Question: My app has a UITableView containing variable-height cells with transparent backgrounds. When building against the iOS 7 SDK there's a problem with the row deletion animation:

Note the flickering of some cells, e.g. rows 15, 17, 21 and 23. This behavior was not observed on iOS <= 6.
If I do any of these things the problem goes away (none of which I'm yet prepared to do):
- - -
Nothing else I've tried helps. Is there some secret sauce required on iOS 7 to get smooth row deletion animations?
Here's the smallest test case I can distill the problem to [C#/Xamarin]:
'''
public class MainViewController : UITableViewController {
public MainViewController() {
this.TableView.Source = new TableSource(this.TableView, 50);
}
public override void ViewDidAppear(bool animated) {
base.ViewDidAppear(animated);
NSTimer.CreateRepeatingScheduledTimer(0.5f, ((TableSource) this.TableView.Source).DeleteFirstRow);
}
}
public class TableSource : UITableViewSource {
private UITableView tableView;
private List<RowInfo> activeRows;
public TableSource(UITableView tableView, int numRows) {
this.tableView = tableView;
this.activeRows = new List<RowInfo>();
for (int i=1; i<=numRows; i++) {
this.activeRows.Add(new RowInfo(i));
}
}
public void DeleteFirstRow() {
if (this.activeRows.Count == 0) return;
this.activeRows.RemoveAt(0);
this.tableView.BeginUpdates();
this.tableView.DeleteRows(new NSIndexPath[] { NSIndexPath.FromRowSection(0, 0) }, UITableViewRowAnimation.Right);
this.tableView.EndUpdates();
}
public override int RowsInSection(UITableView tableview, int section) {
return this.activeRows.Count;
}
public override float GetHeightForRow(UITableView tableView, NSIndexPath indexPath) {
return this.activeRows[indexPath.Row].Height;
}
public override UITableViewCell GetCell(UITableView tableView, NSIndexPath indexPath) {
const string CellID = "Cell";
UITableViewCell cell = tableView.DequeueReusableCell(CellID);
if (cell == null) {
cell = new UITableViewCell(UITableViewCellStyle.Default, CellID);
}
cell.TextLabel.Text = this.activeRows[indexPath.Row].Text;
return cell;
}
public override void WillDisplay(UITableView tableView, UITableViewCell cell, NSIndexPath indexPath) {
cell.BackgroundColor = UIColor.Clear;
}
private class RowInfo {
public RowInfo(int index) {
Random random = new Random(index);
this.Height = random.Next(20, 80);
this.Text = "Row " + index + " has height " + this.Height;
}
public float Height;
public string Text;
}
}
'''
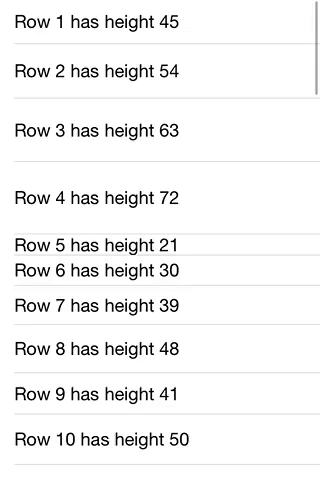
Answer: TLDR: 'cell.clipsToBounds = YES;'
====
Here's what I found:
'''
' | | | | <UITableViewCell: 0x79e81910; frame = (0 232; 320 32); text = 'row 27'; clipsToBounds = YES; autoresize = W; animations = { position=<CABasicAnimation: 0x79e8f020>; }; layer = <CALayer: 0x79e81aa0>>
| | | | | <UITableViewCellScrollView: 0x79e81ad0; frame = (0 0; 320 32); autoresize = W+H; gestureRecognizers = <NSArray: 0x79e81d60>; layer = <CALayer: 0x79e81ca0>; contentOffset: {0, 0}>
| | | | | | <UIView: 0x79e8b7d0; frame = (0 0; 320 51); clipsToBounds = YES; layer = <CALayer: 0x79e8b830>>
| | | | | | <UITableViewCellContentView: 0x79e81f50; frame = (0 0; 320 31.5); gestureRecognizers = <NSArray: 0x79e82160>; layer = <CALayer: 0x79e81fc0>>
| | | | | | | <UILabel: 0x79e821b0; frame = (15 0; 290 31.5); text = 'row 27'; userInteractionEnabled = NO; layer = <CALayer: 0x79e82260>>
| | | | | | <_UITableViewCellSeparatorView: 0x79e824d0; frame = (15 31.5; 305 0.5); layer = <CALayer: 0x79e82540>>
'''
If you look closely at row 27, you'll notice that the cell's height is 32px. The subviews of the cell is a scrollView (I've read somewhere that's the scroll view that you swipe left to show the row actions in iOS7). The contentView, as we see, has the correct height of 32px, but, and here's where the funny part begins: there's a view just behind the contentView, that has a height of 51 px. I believe that's the culprit.
Unfortunately, I wasn't able to find which view is that (it's not the backgroundView, it's not the selectedBackgroundView, etc., in short: it's not any of the views in the public properties of the UITableViewCell class).
Also, on the wierd side of things, that view's backgroundColor is clearColor. In theory it shouldn't even be visible! What we're dealing here is, I believe, some CoreAnimation optimization that doesn't render the area behind this mystery view.
So, what happens is: 1) the cell is created 2) cell is resized and prepared to be presented 3) cell gets its mystery view added of the correct size 4) cell gets reused 5) cell is resized to the new dynamic height 6) scrollView & contentView get resized as well, but the mystery view isn't (please note it doesn't have any resize mask set).
This explains why you're able to fix this issue in any of the three described ways.
The workaround is to set the cell's 'cell.clipsToBounds = YES;' upon creation.
I would also recommend against setting the cell.backgroundColor. IIRC, you should use the cell.backgroundView for that (set it to a newly created view and set it's backgroundColor instead). However the cell's default bacgroundColor is clear anyway, so this doesn't really matter in this context.
I would be glad to hear from someone what's this private view for.